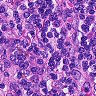
Metastatic tissue present: no